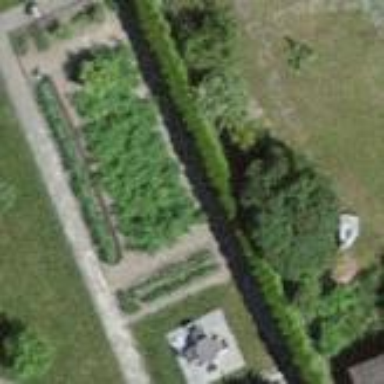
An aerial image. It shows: Garden area designated for leisure land.